Field crop: maize
Growth stage: 2
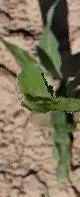
Species: maize